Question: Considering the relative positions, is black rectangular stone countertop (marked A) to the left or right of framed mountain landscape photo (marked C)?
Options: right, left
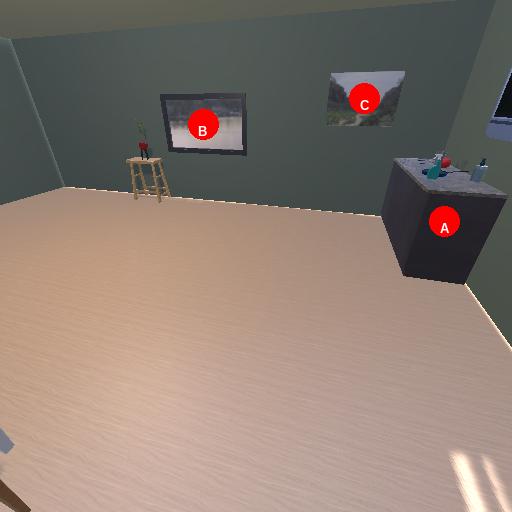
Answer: right